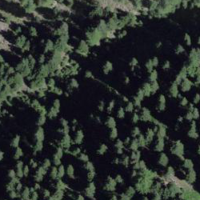
EUNIS habitat code: 43
Species observed at this site:
Tussilago farfara